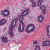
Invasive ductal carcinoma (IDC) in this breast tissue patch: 0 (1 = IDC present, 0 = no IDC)